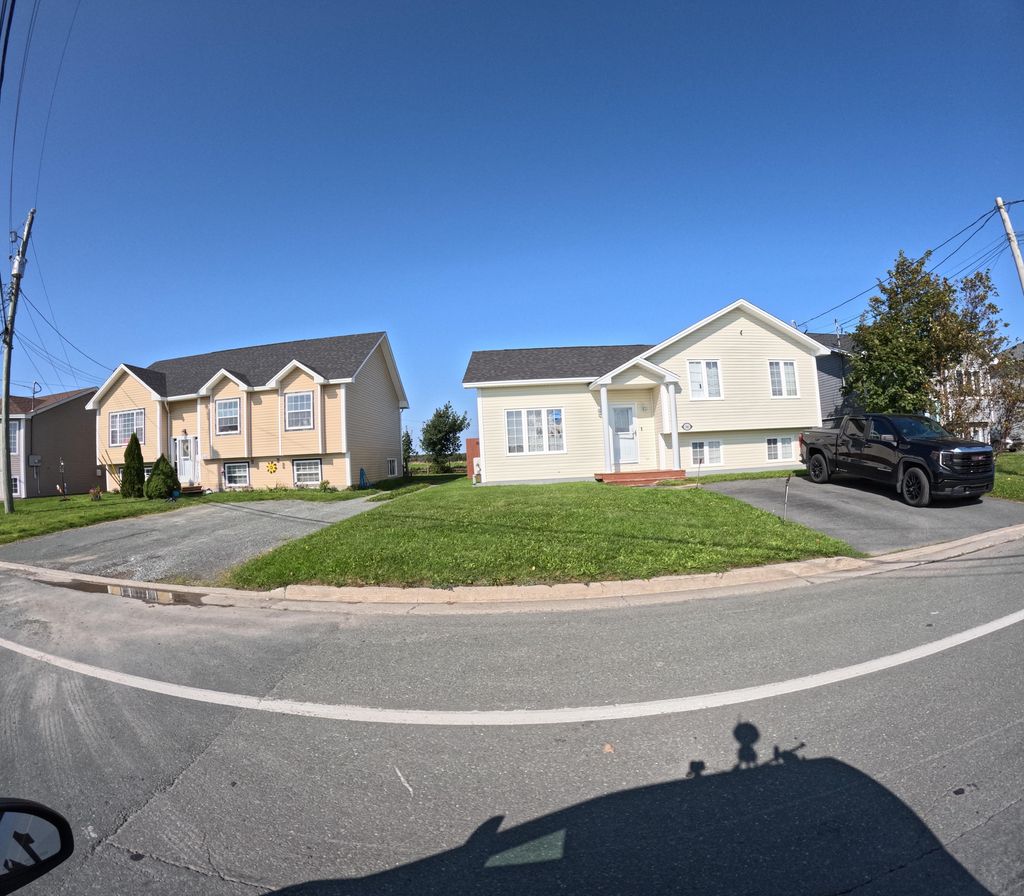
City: st_johns